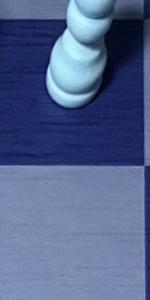
Label: Empty